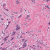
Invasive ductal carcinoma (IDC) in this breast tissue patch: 1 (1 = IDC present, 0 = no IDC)